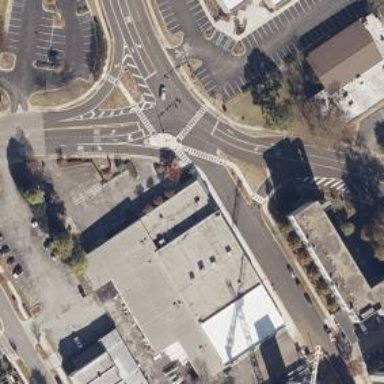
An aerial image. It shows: Marked crossing with zebra markings.